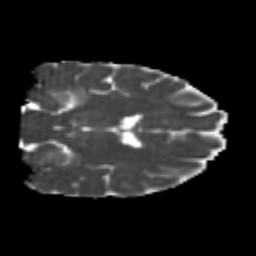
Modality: MD
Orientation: coronal
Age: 24
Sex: female
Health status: healthy
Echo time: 0.074 s